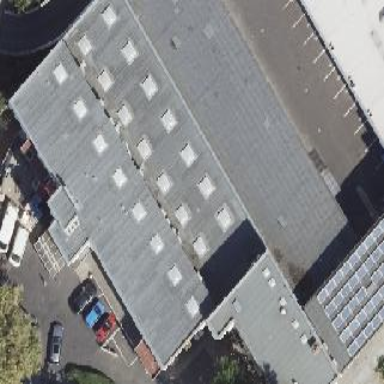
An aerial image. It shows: Retail building with flat roof.